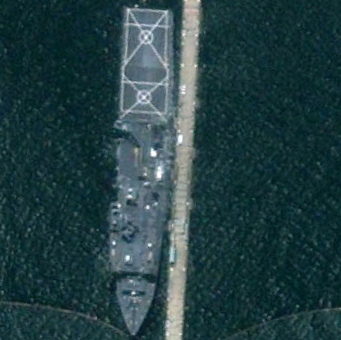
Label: combat